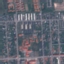
Land use / land cover class: Residential